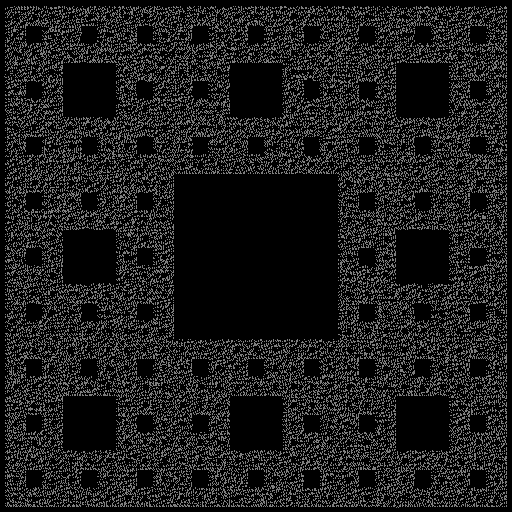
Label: sierpinski_carpet